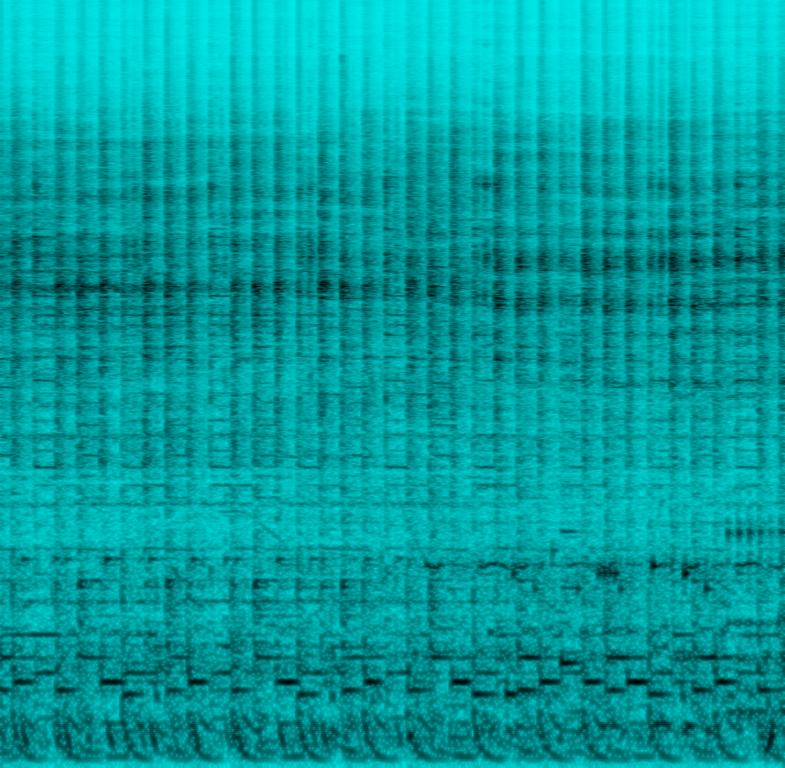
This music clip is an electronic instrumental. The audio quality is inferior, so the music is incoherent, but there are some elements that stand out like intense drumming; punchy bass lines, synthesiser arrangements, female vocalisation, a syncopated xylophone-like instrument. The music is being played outdoors as there is the sound of vehicles, honking,people talking and some rustling. The music is peppy, energetic , enthusiastic and has a trippy, trance like vibe.This song is an EDM.